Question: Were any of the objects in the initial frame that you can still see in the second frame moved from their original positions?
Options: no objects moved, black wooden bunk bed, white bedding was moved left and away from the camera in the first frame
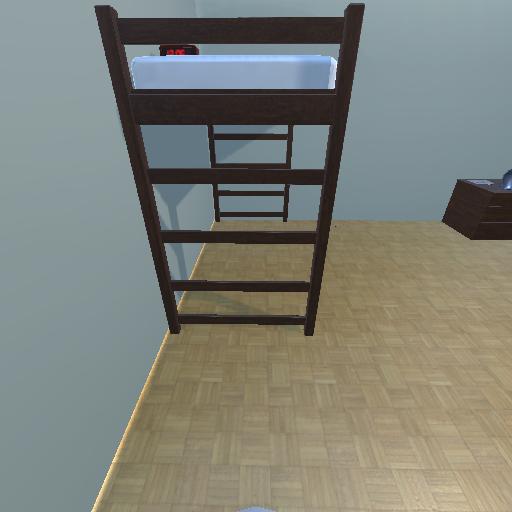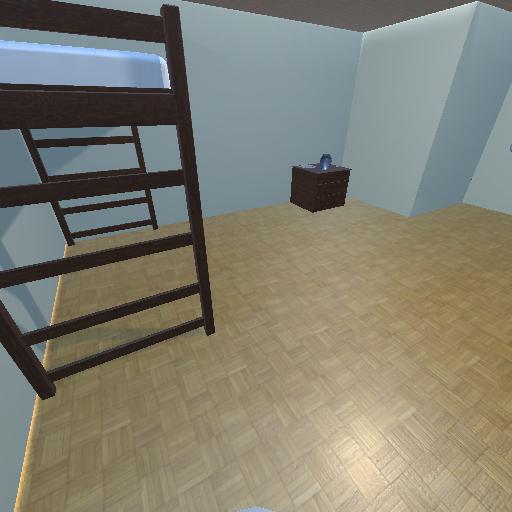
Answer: no objects moved